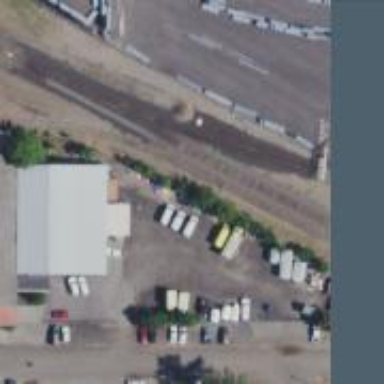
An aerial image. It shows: Railway siding with rails.